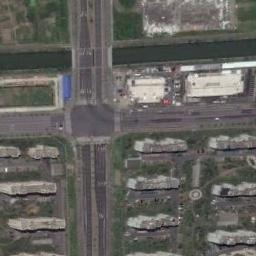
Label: intersection